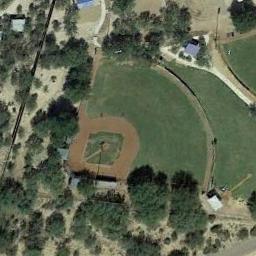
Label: baseball_diamond